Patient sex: M
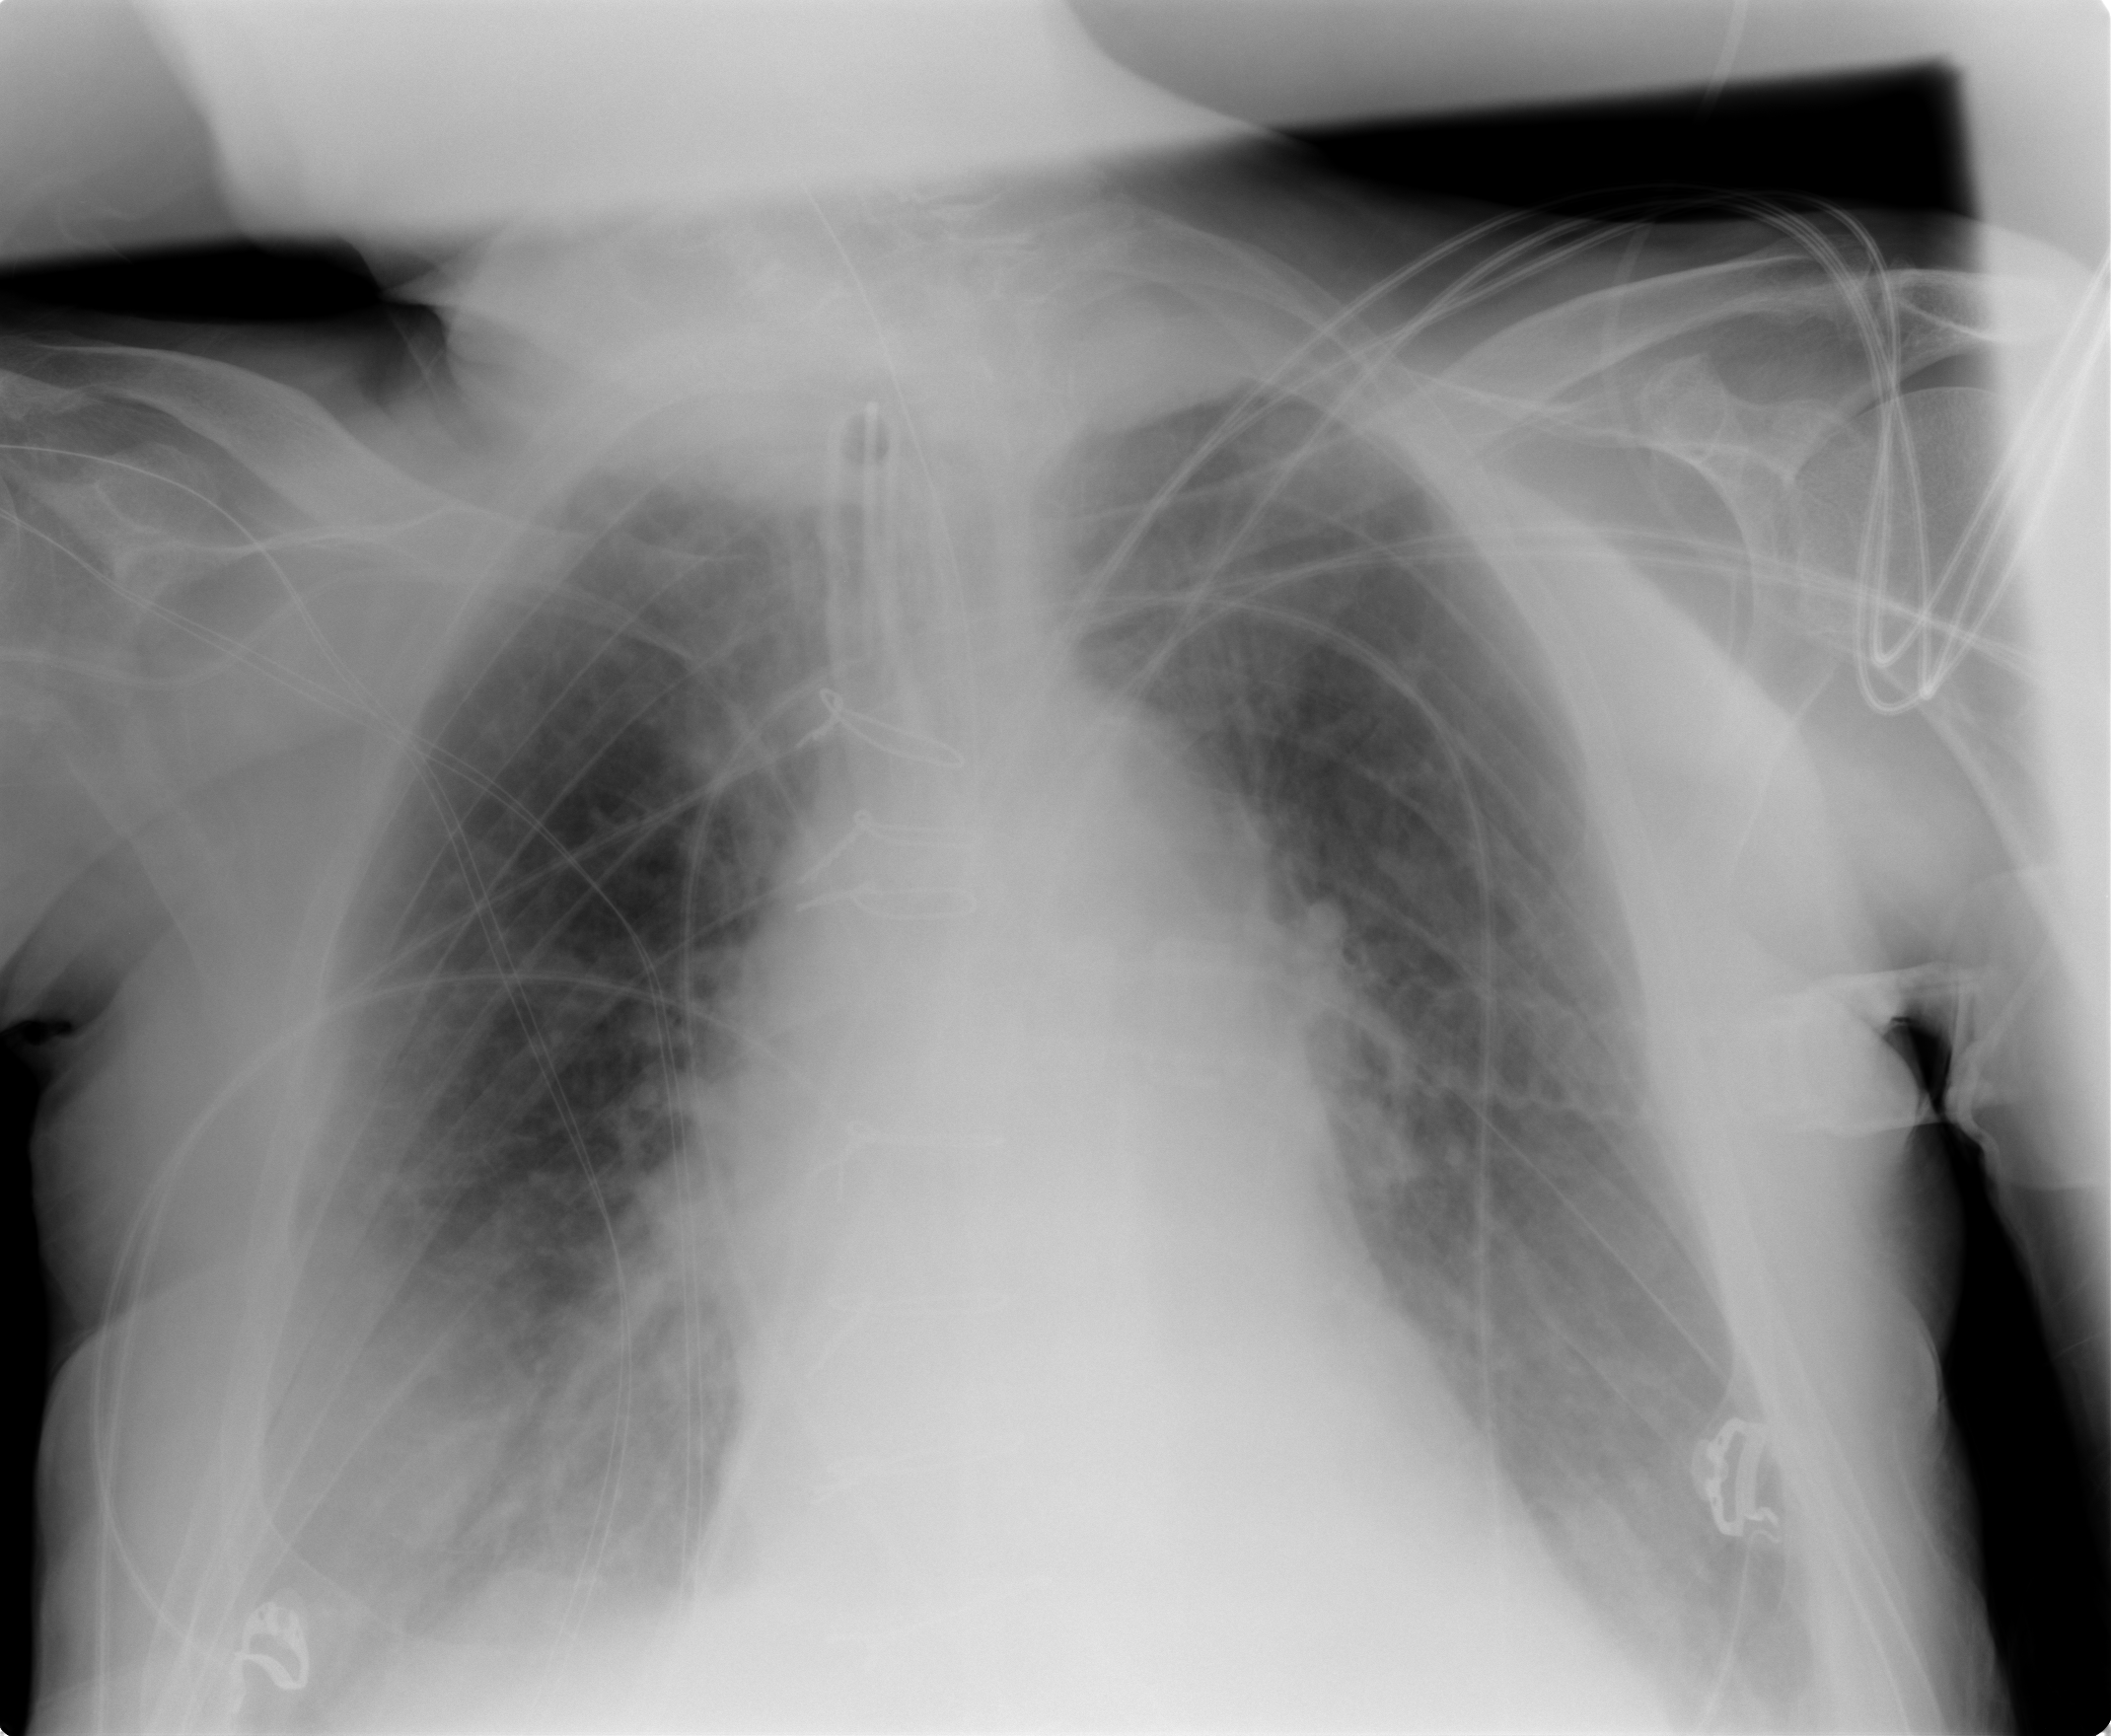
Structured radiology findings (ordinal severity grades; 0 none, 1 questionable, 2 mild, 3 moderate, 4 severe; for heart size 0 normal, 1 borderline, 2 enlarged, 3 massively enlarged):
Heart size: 2
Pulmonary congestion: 2
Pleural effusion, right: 2
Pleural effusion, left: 2
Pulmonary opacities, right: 2
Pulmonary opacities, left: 2
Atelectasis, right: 2
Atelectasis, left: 3